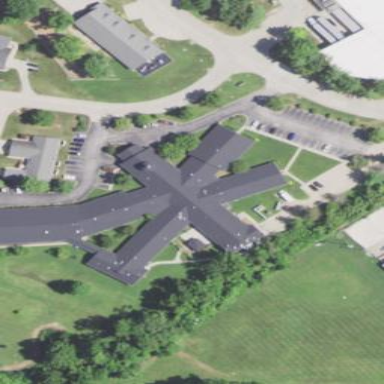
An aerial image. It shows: Nursing home building.